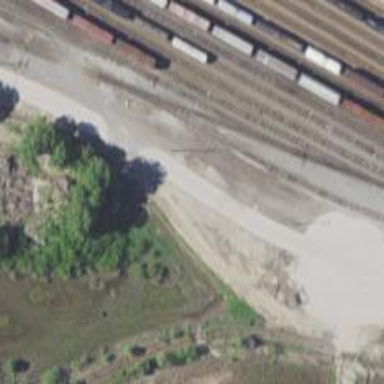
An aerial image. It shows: Abandoned railway.